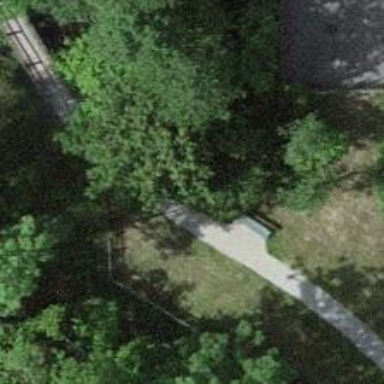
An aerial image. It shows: Bench for seating.